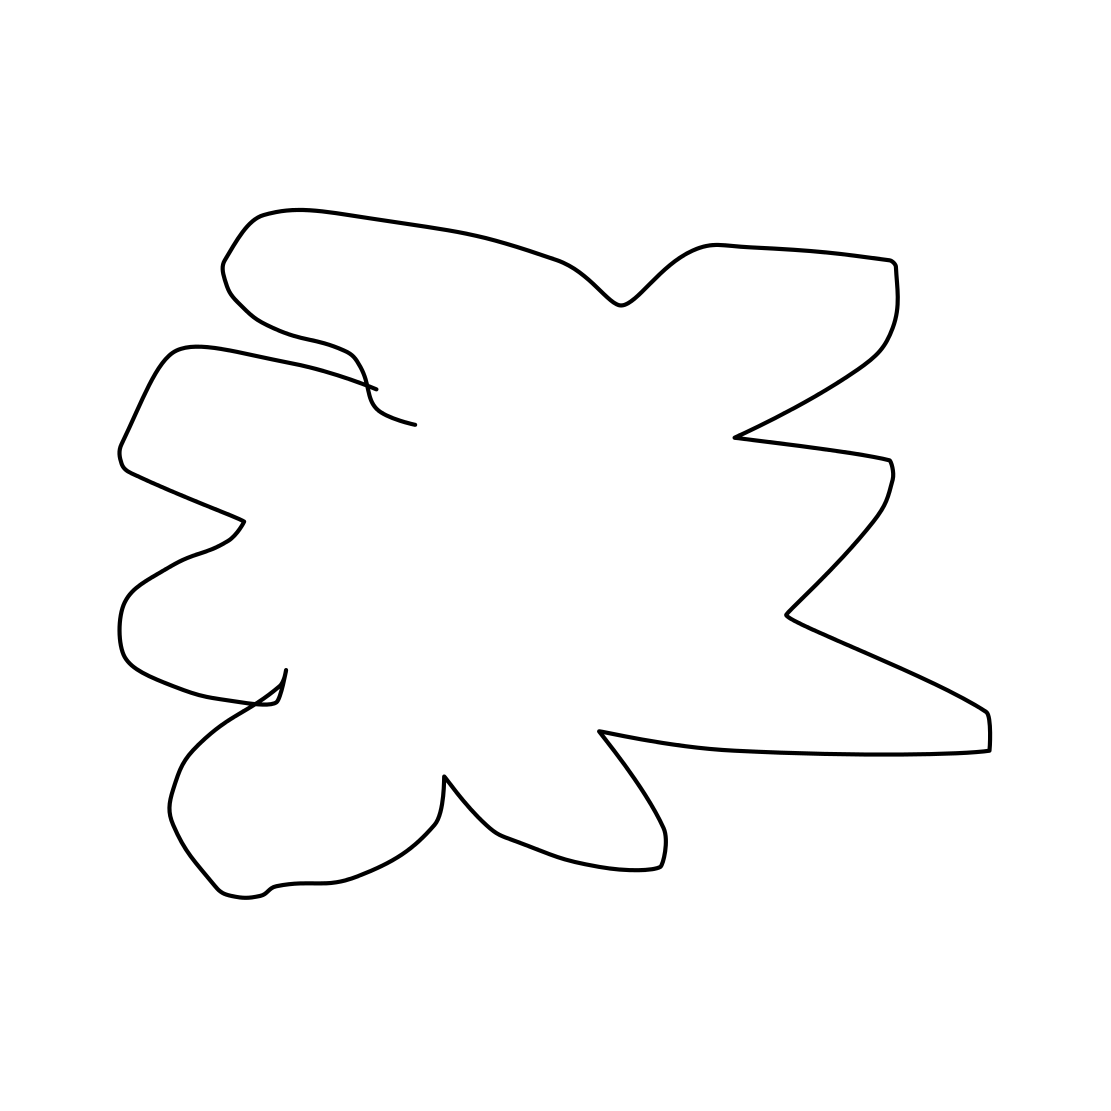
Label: cloud